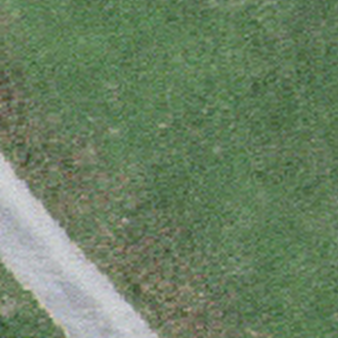
Label: other